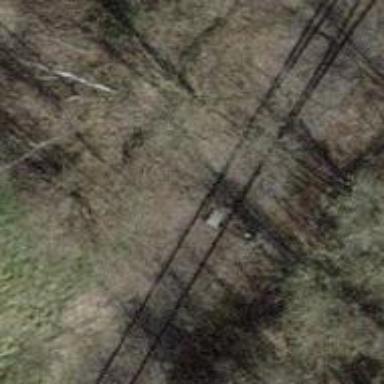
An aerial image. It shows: Railway switch.